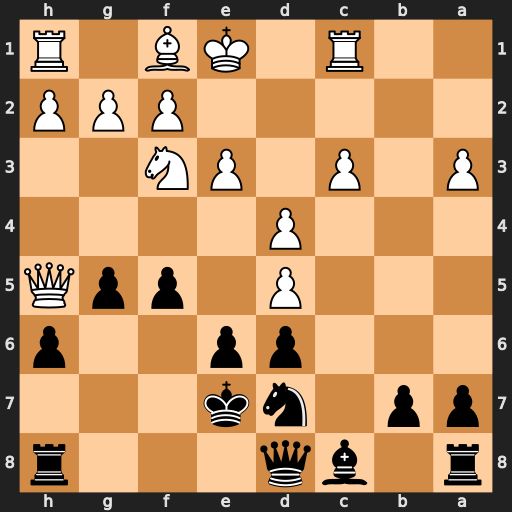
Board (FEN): r1bq3r/pp1nk3/3pp2p/3P1ppQ/3P4/P1P1PN2/5PPP/2R1KB1R
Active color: b
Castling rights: K
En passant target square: -
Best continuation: Nf6 Qg6 Qf8 dxe6 Bxe6